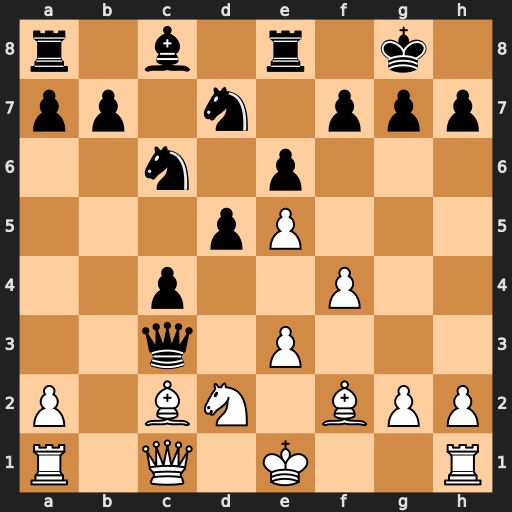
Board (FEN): r1b1r1k1/pp1n1ppp/2n1p3/3pP3/2p2P2/2q1P3/P1BN1BPP/R1Q1K2R
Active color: w
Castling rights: KQ
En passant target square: -
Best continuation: Bxh7+ Kxh7 Qxc3